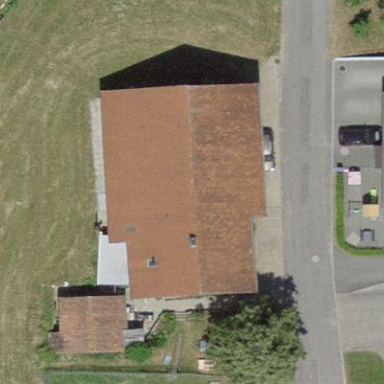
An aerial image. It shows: Farm building.